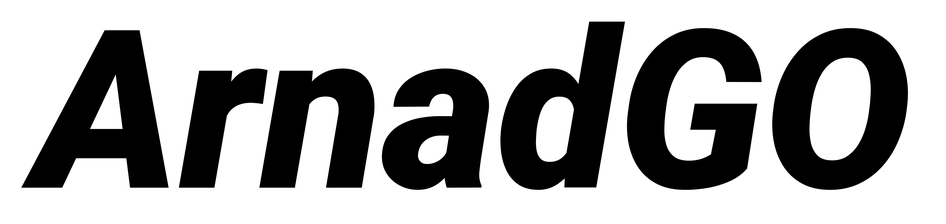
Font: Roboto-Italic_Black_Italic